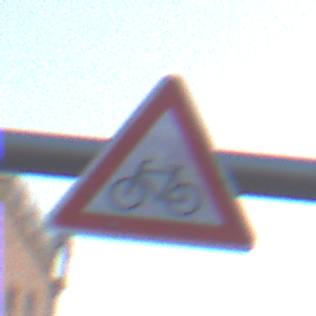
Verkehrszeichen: RadverkehrRechts
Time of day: SunriseSunset
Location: Outdoor (Urban)
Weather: Clear
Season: NotSpecified
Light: Natural